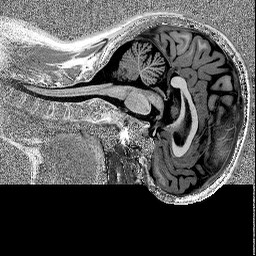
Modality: MP2RAGE
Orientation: sagittal
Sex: female